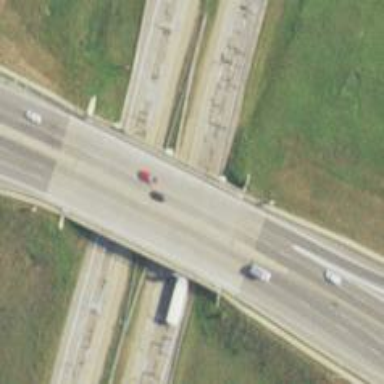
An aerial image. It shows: Motorway junction.